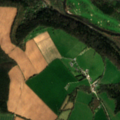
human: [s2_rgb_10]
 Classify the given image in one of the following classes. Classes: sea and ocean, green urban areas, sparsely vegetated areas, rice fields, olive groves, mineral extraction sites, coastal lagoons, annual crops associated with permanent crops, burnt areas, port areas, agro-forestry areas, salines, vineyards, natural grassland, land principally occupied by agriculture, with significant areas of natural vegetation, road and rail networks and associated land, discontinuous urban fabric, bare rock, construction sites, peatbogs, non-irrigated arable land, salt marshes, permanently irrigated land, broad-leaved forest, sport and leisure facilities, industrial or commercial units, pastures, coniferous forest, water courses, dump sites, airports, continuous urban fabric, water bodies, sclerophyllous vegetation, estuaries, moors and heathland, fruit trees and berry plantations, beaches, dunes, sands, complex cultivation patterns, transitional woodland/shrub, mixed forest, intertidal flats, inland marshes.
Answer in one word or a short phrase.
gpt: sport and leisure facilities, non-irrigated arable land, pastures, broad-leaved forest, mixed forest